Question: I have to increment x1 and x2 variable which should be done by separate threads and next increment of both variables should not be called until previous increment of both variable is not completed.

Initialize 4 semaphore and invoke separate threads for separate increment of variable. 2 semaphores for passing message to threads for start incrementing and 2 semaphores for passing message to main thread that incrementation is completed. Main thread will wait for semaphore posting from both child threads showing incrementation of both variable is done, then main thread will pass message to both child threads allowing further incrementing.
Any help will be greatly appreciated? Thanks in advance.
Solution Code:
'''
#include <stdio.h>
#include <pthread.h>
#include <semaphore.h>
//Threads
pthread_t pth1,pth2;
//Values to calculate
int x1 = 0, x2 = 0;
sem_t c1,c2,c3,c4;
void *threadfunc1(void *parm)
{
for (;;) {
x1++;
sem_post(&c1);
sem_wait(&c3);
}
return NULL ;
}
void *threadfunc2(void *parm)
{
for (;;) {
x2++;
sem_post(&c2);
sem_wait(&c4);
}
return NULL ;
}
int main () {
sem_init(&c1, 0, 0);
sem_init(&c2, 0, 0);
sem_init(&c3, 0, 0);
sem_init(&c4, 0, 0);
pthread_create(&pth1, NULL, threadfunc1, "foo");
pthread_create(&pth2, NULL, threadfunc2, "foo");
sem_wait(&c1);
sem_wait(&c2);
sem_post(&c3);
sem_post(&c4);
int loop = 0;
while (loop < 8) {
// iterated as a step
loop++;
printf("Initial : x1 = %d, x2 = %d
", x1, x2);
sem_wait(&c1);
sem_wait(&c2);
printf("Final : x1 = %d, x2 = %d
", x1, x2);
sem_post(&c3);
sem_post(&c4);
}
sem_wait(&c1);
sem_wait(&c2);
sem_destroy(&c1);
sem_destroy(&c2);
sem_destroy(&c3);
sem_destroy(&c4);
printf("Result : x1 = %d, x2 = %d
", x1, x2);
pthread_cancel(pth1);
pthread_cancel(pth2);
return 1;
}
'''
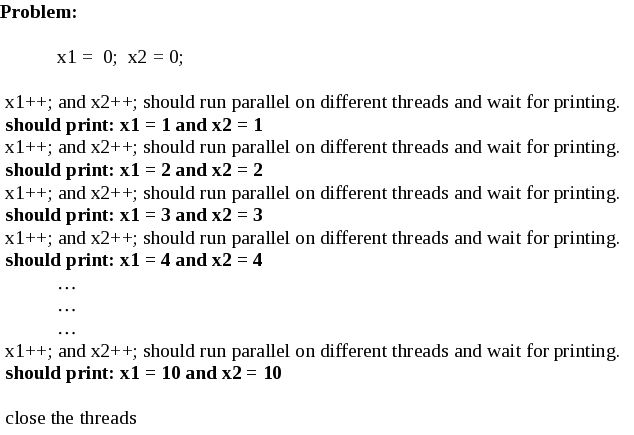
Answer: Instead of having a bunch of threads to do x1 things, pausing them, then having a bunch of threads do x2 things, consider a threadpool. A threadpool is a bunch of threads which sit idle until you have work for them to do, then they unpause and do the work.
An advantage of this system is that it uses condition variables and mutexes rather than semaphores. On many systems, mutexes are faster that semaphores (because they are more limited).
'''
// a task is an abstract class describing "something that can be done" which
// can be put in a work queue
class Task
{
public:
virtual void run() = 0;
};
// this could be made more Object Oriented if desired... this is just an example.
// a work queue
struct WorkQueue
{
std::vector<Task*> queue; // you must hold the mutex to access the queue
bool finished; // if this is set to true, threadpoolRun starts exiting
pthread_mutex_t mutex;
pthread_cond_t hasWork; // this condition is signaled if there may be more to do
pthread_cond_t doneWithWork; // this condition is signaled if the work queue may be empty
};
void threadpoolRun(void* queuePtr)
{
// the argument to threadpoolRun is always a WorkQueue*
WorkQueue& workQueue= *dynamic_cast<WorkQueue*>(queuePtr);
pthread_mutex_lock(&workQueue.mutex);
// precondition: every time we start this while loop, we have to have the
// mutex.
while (!workQueue.finished) {
// try to get work. If there is none, we wait until someone signals hasWork
if (workQueue.queue.empty()) {
// empty. Wait until another thread signals that there may be work
// but before we do, signal the main thread that the queue may be empty
pthread_cond_broadcast(&workQueue.doneWithWOrk);
pthread_cond_wait(&workQueue.hasWork, &workQueue.mutex);
} else {
// there is work to be done. Grab the task, release the mutex (so that
// other threads can get things from the work queue), and start working!
Task* myTask = workQueue.queue.back();
workQueue.queue.pop_back(); // no one else should start this task
pthread_mutex_unlock(&workQueue.mutex);
// now that other threads can look at the queue, take our time
// and complete the task.
myTask->run();
// re-acquire the mutex, so that we have it at the top of the while
// loop (where we need it to check workQueue.finished)
pthread_mutex_lock(&workQueue.mutex);
}
}
}
// Now we can define a bunch of tasks to do your particular problem
class Task_x1a
: public Task
{
public:
Task_x1a(int* inData)
: mData(inData)
{ }
virtual void run()
{
// do some calculations on mData
}
private:
int* mData;
};
class Task_x1b
: public Task
{ ... }
class Task_x1c
: public Task
{ ... }
class Task_x1d
: public Task
{ ... }
class Task_x2a
: public Task
{ ... }
class Task_x2b
: public Task
{ ... }
class Task_x2c
: public Task
{ ... }
class Task_x2d
: public Task
{ ... }
int main()
{
// bet you thought you'd never get here!
static const int numberOfWorkers = 4; // this tends to be either the number of CPUs
// or CPUs * 2
WorkQueue workQueue; // create the workQueue shared by all threads
pthread_mutex_create(&workQueue.mutex);
pthread_cond_create(&workQueue.hasWork);
pthread_cond_create(&workQueue.doneWithWork);
pthread_t workers[numberOfWorkers];
int data[10];
for (int i = 0; i < numberOfWorkers; i++)
pthread_create(&pth1, NULL, &threadpoolRun, &workQueue);
// now all of the workers are sitting idle, ready to do work
// give them the X1 tasks to do
{
Task_x1a x1a(data);
Task_x1b x1b(data);
Task_x1c x1c(data);
Task_x1d x1d(data);
pthread_mutex_lock(&workQueue.mutex);
workQueue.queue.push_back(x1a);
workQueue.queue.push_back(x1b);
workQueue.queue.push_back(x1c);
workQueue.queue.push_back(x1d);
// now that we've queued up a bunch of work, we have to signal the
// workers that the work is available
pthread_cond_broadcast(&workQueue.hasWork);
// and now we wait until the workers finish
while(!workQueue.queue.empty())
pthread_cond_wait(&workQueue.doneWithWork);
pthread_mutex_unlock(&workQueue.mutex);
}
{
Task_x2a x2a(data);
Task_x2b x2b(data);
Task_x2c x2c(data);
Task_x2d x2d(data);
pthread_mutex_lock(&workQueue.mutex);
workQueue.queue.push_back(x2a);
workQueue.queue.push_back(x2b);
workQueue.queue.push_back(x2c);
workQueue.queue.push_back(x2d);
// now that we've queued up a bunch of work, we have to signal the
// workers that the work is available
pthread_cond_broadcast(&workQueue.hasWork);
// and now we wait until the workers finish
while(!workQueue.queue.empty())
pthread_cond_wait(&workQueue.doneWithWork);
pthread_mutex_unlock(&workQueue.mutex);
}
// at the end of all of the work, we want to signal the workers that they should
// stop. We do so by setting workQueue.finish to true, then signalling them
pthread_mutex_lock(&workQueue.mutex);
workQueue.finished = true;
pthread_cond_broadcast(&workQueue.hasWork);
pthread_mutex_unlock(&workQueue.mutex);
pthread_mutex_destroy(&workQueue.mutex);
pthread_cond_destroy(&workQueue.hasWork);
pthread_cond_destroy(&workQueue.doneWithWork);
return data[0];
}
'''
Major notes:
- - -